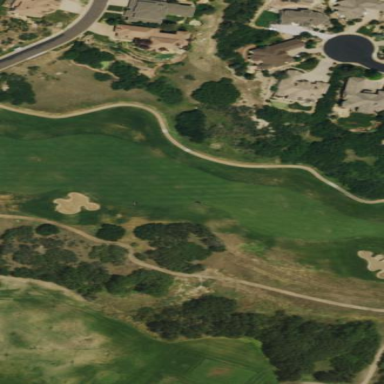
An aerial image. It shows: Golf fairway surrounded by grass.